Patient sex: M
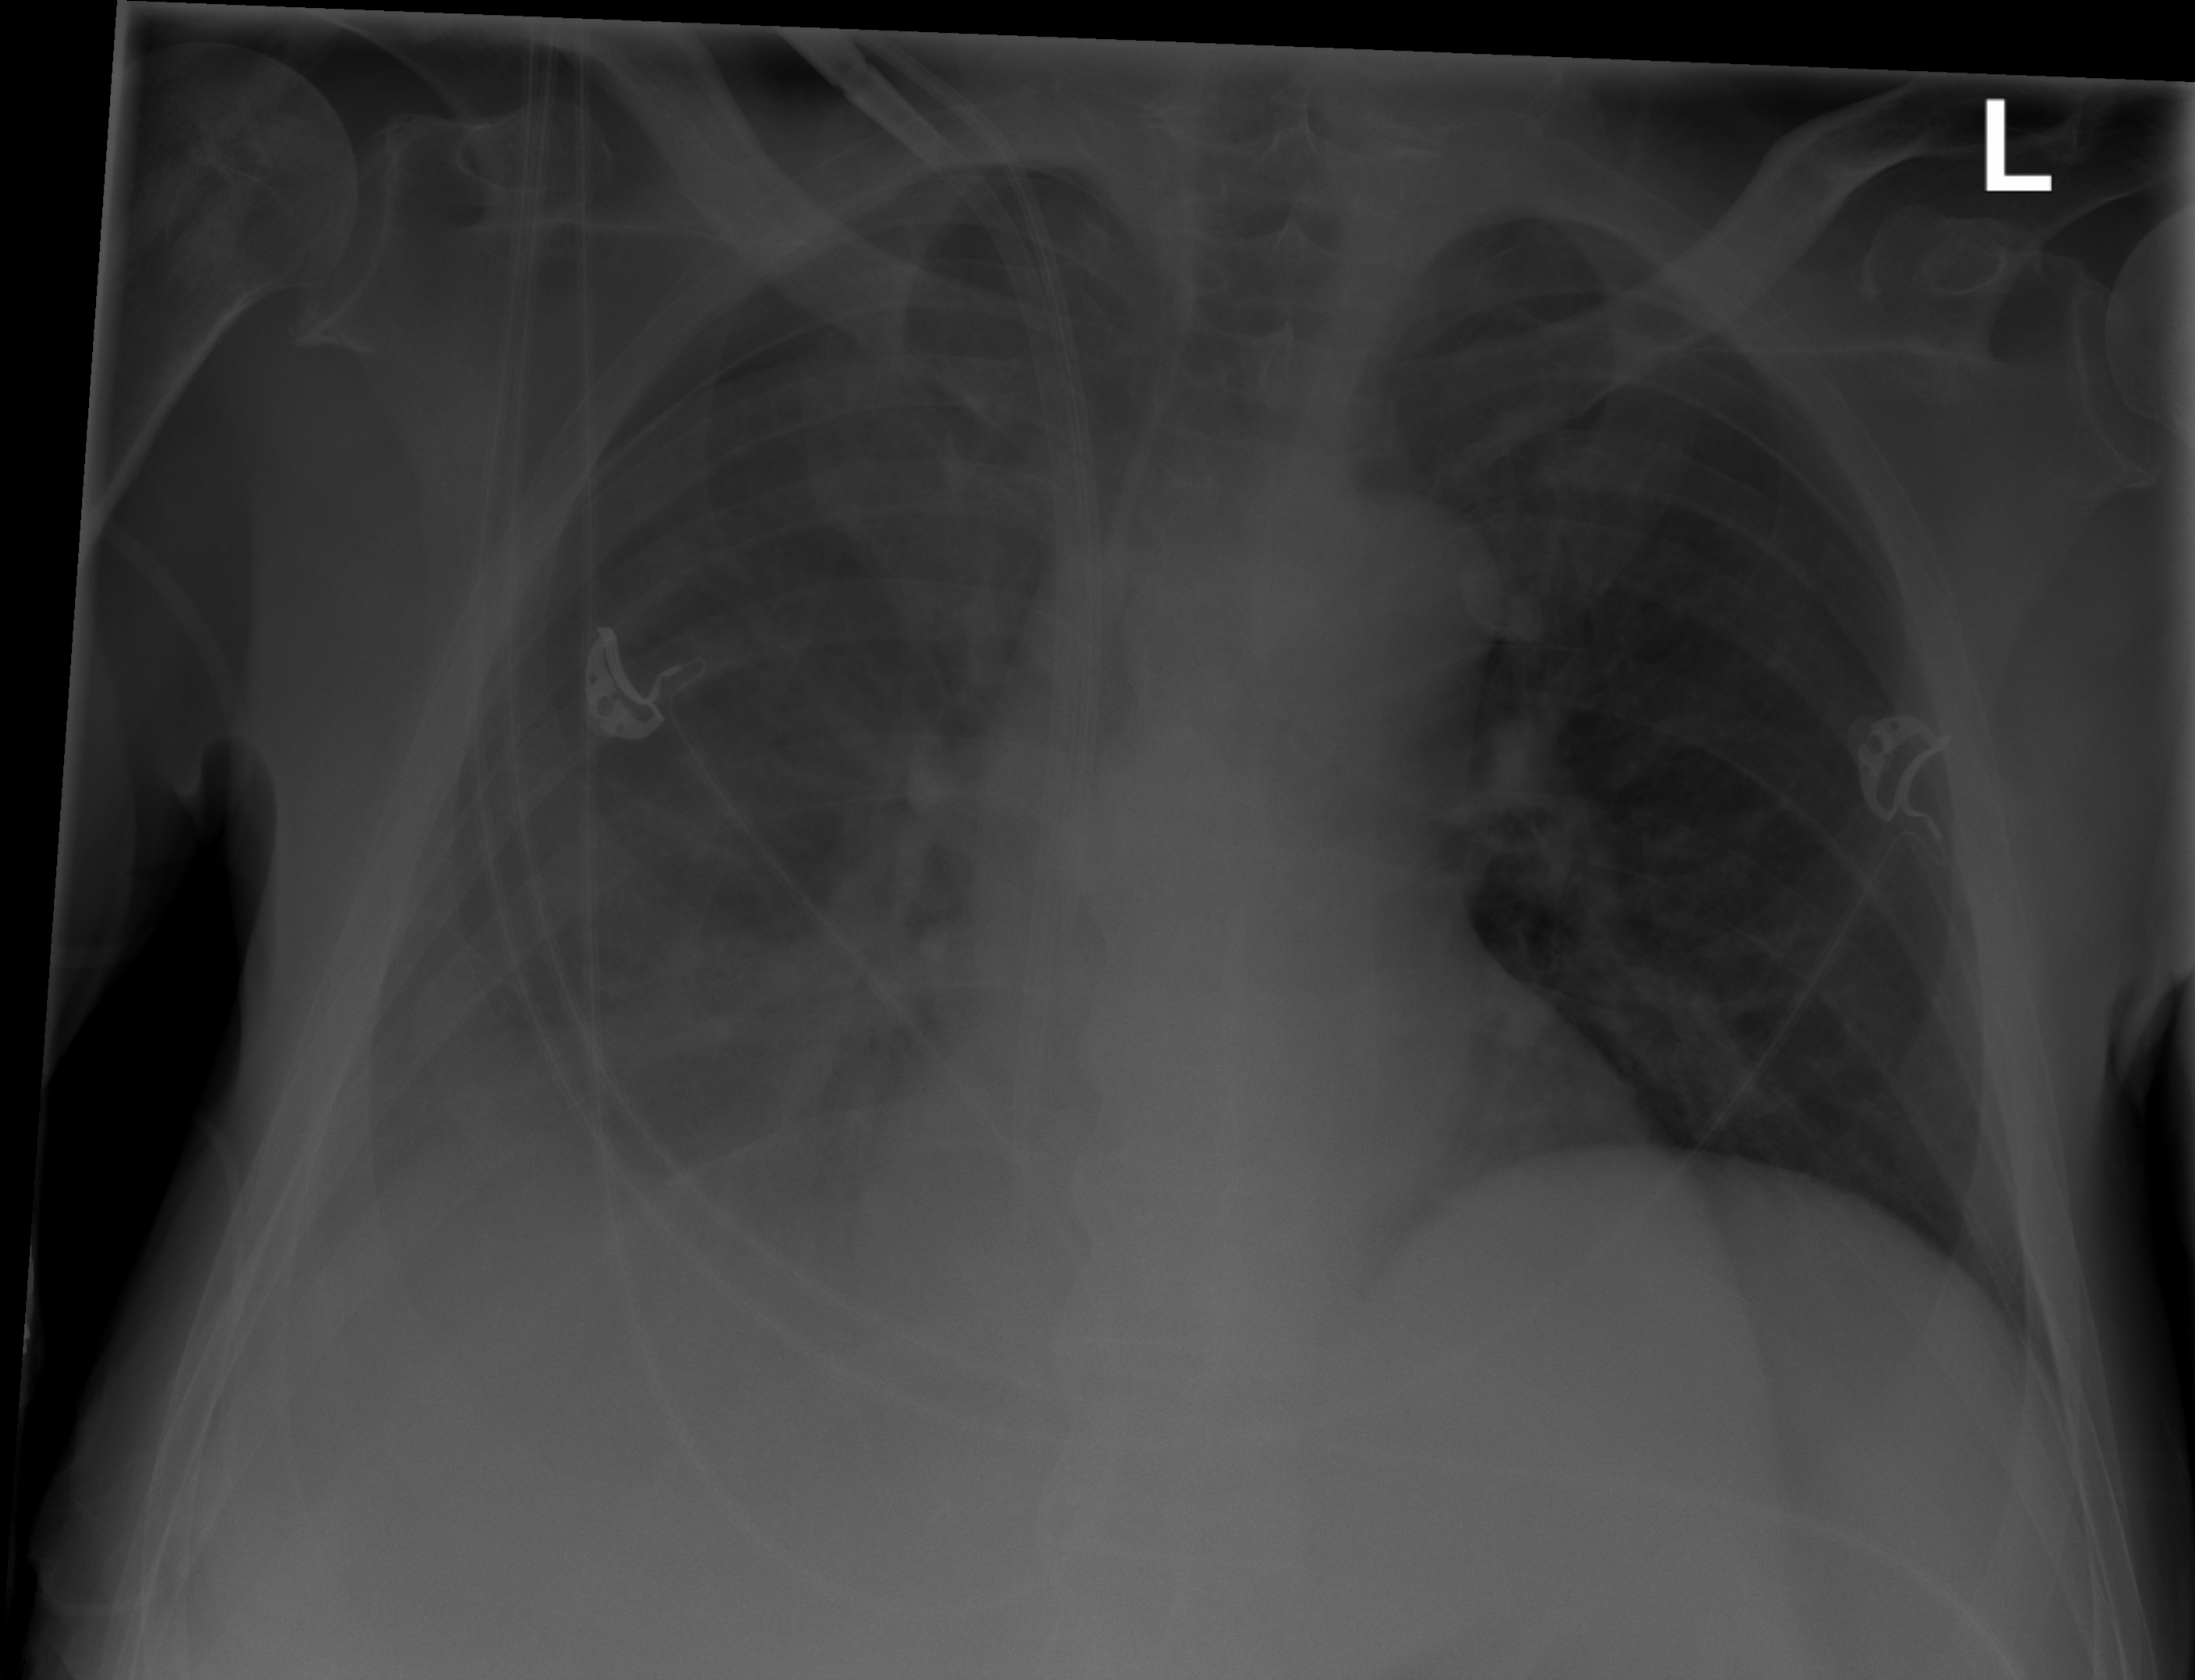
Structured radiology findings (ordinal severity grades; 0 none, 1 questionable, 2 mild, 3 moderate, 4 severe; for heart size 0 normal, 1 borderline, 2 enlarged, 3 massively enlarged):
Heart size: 1
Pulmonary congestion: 0
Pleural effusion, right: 3
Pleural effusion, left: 0
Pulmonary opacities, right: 0
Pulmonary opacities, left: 0
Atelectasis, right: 0
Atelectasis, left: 0